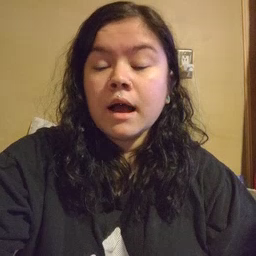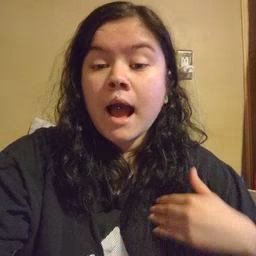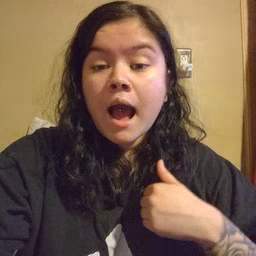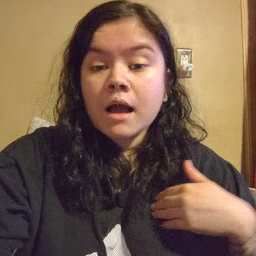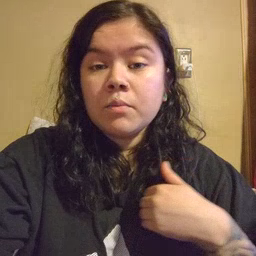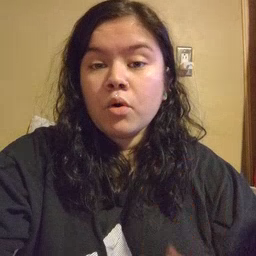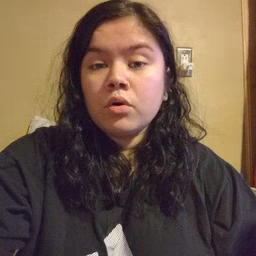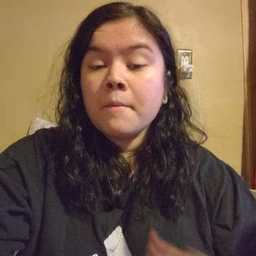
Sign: animal